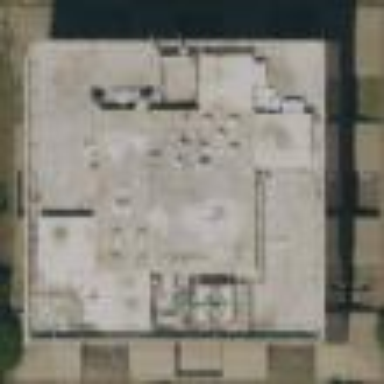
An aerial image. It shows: Commercial building.